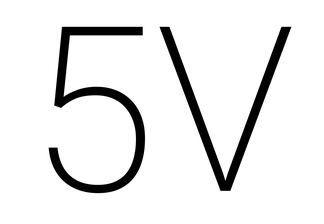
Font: Roboto_ExtraLight